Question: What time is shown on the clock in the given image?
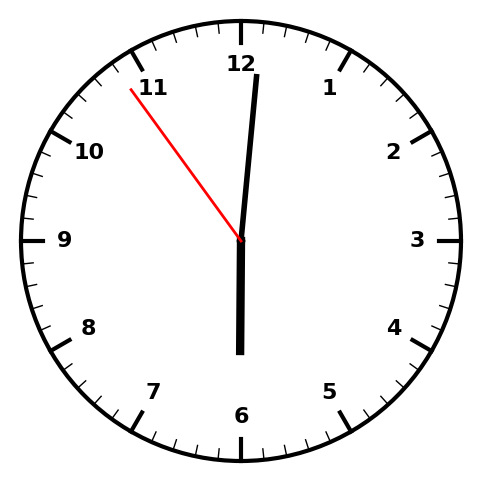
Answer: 06:00:54